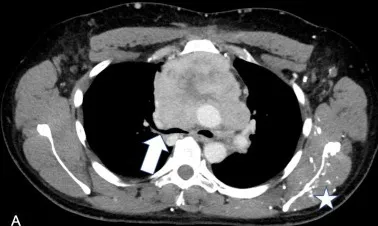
Radiological findings upon initial diagnosis of thymic carcinoma. Baseline hybrid PET/CT:. Axial contrast-enhanced CT scan demonstrates the large thymic carcinoma mass with sub-total collapse of main bronchi and superior vena cava syndrome (arrow). Influx of i. V. Contrast agent applied in left cubital vein via muscular and thoracical veins (star).
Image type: radiology (ct)